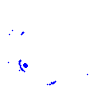
Particle: kaon